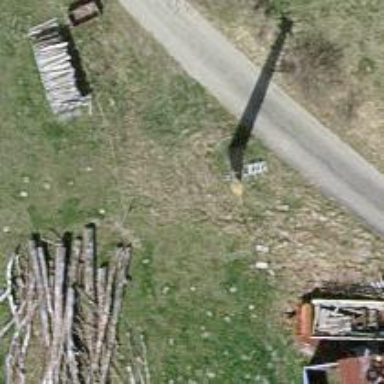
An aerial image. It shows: Power pole.